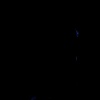
Label: space